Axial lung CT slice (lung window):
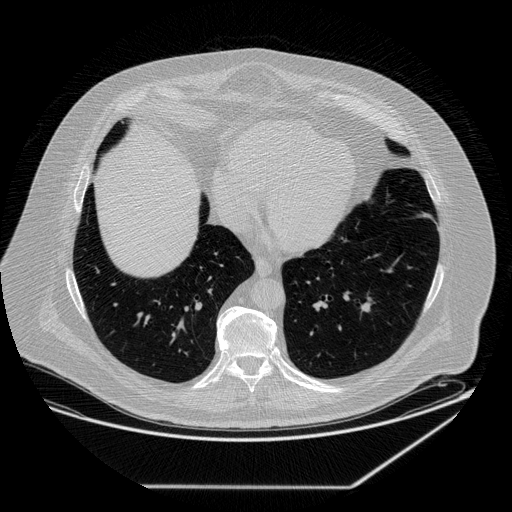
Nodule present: no